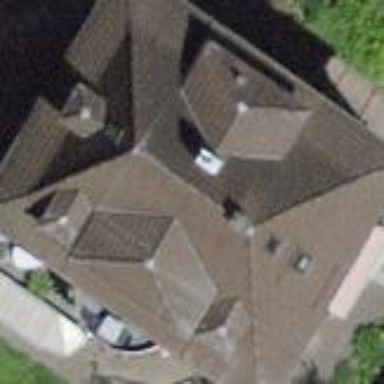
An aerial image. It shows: Building with hipped roof shape.